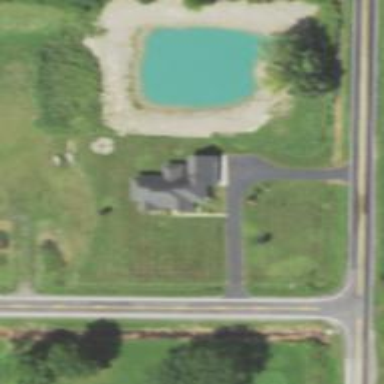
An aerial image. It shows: Driveway.